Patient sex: M
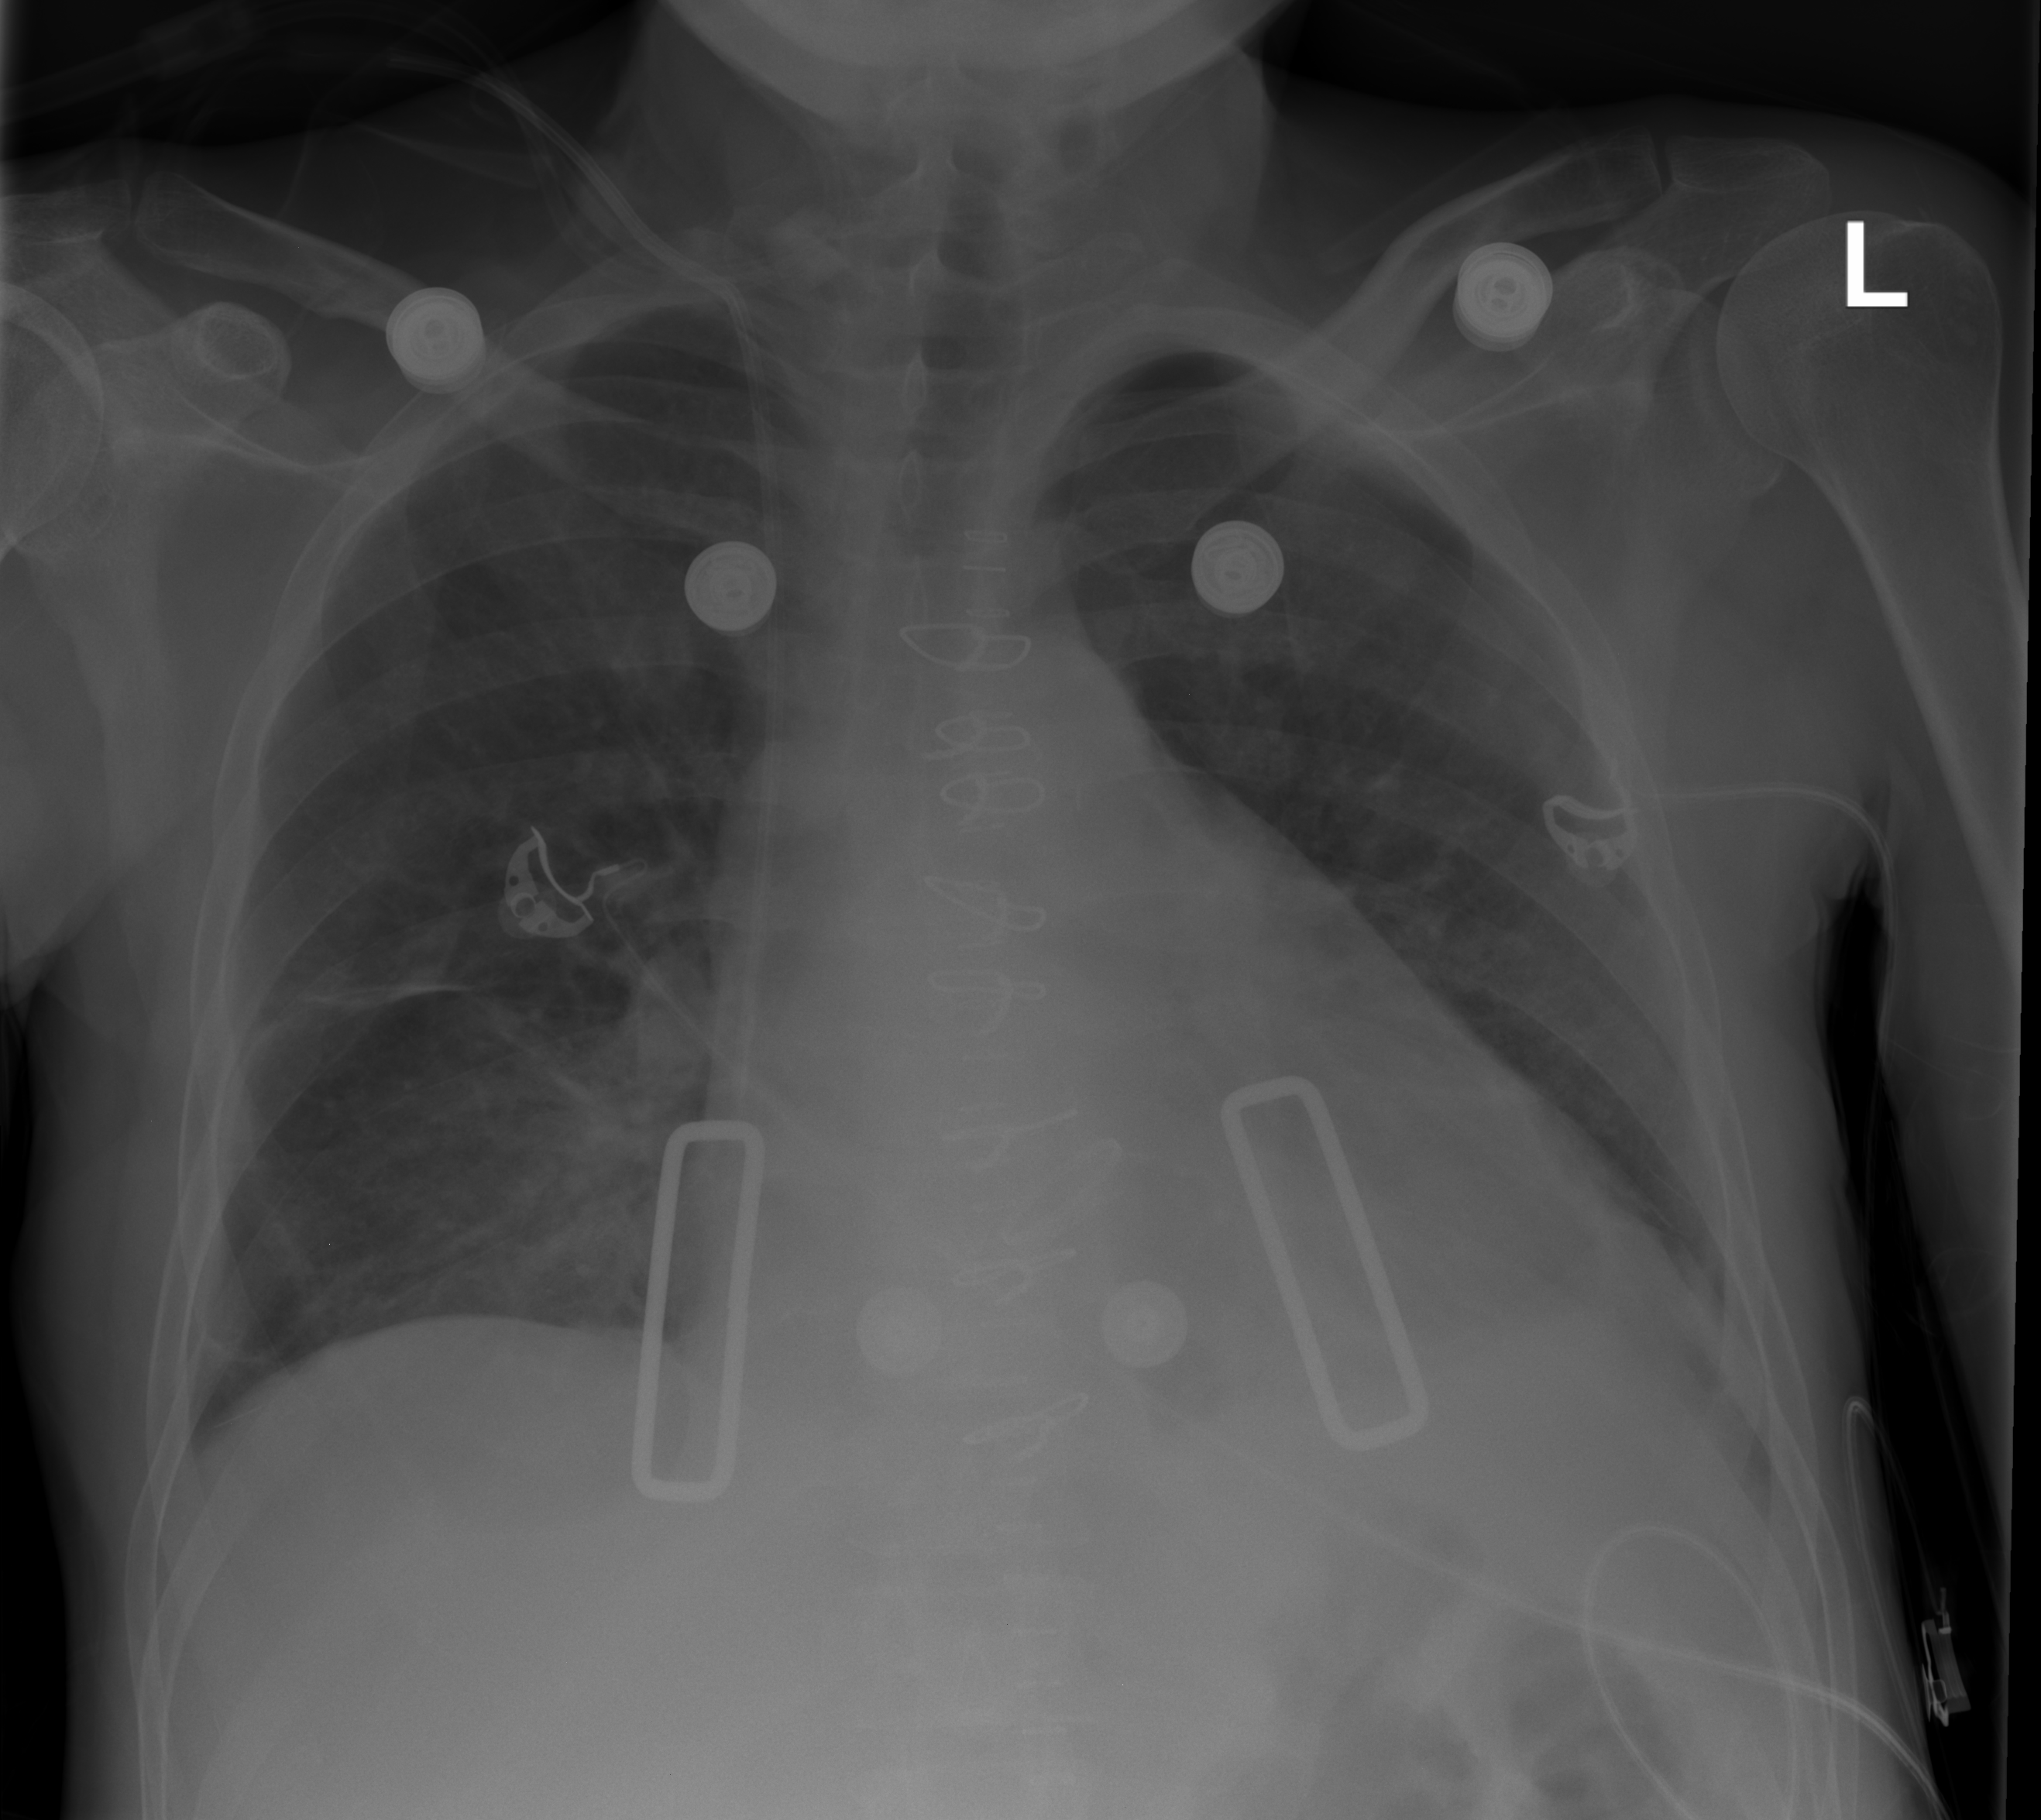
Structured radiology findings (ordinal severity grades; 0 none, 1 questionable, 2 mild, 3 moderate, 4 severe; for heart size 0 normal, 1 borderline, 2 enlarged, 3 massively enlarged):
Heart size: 2
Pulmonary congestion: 2
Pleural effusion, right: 0
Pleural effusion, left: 1
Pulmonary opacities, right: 2
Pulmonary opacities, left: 0
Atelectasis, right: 2
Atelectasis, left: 2